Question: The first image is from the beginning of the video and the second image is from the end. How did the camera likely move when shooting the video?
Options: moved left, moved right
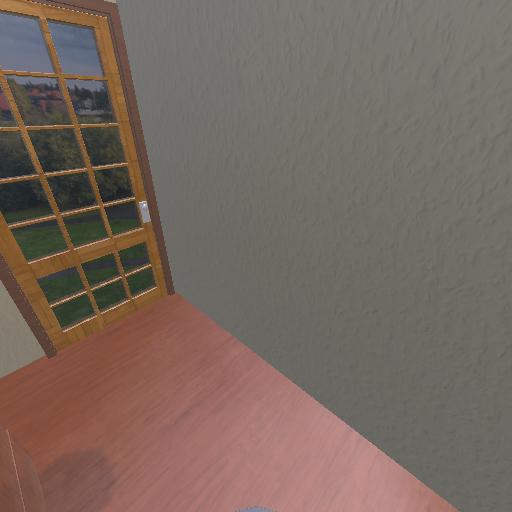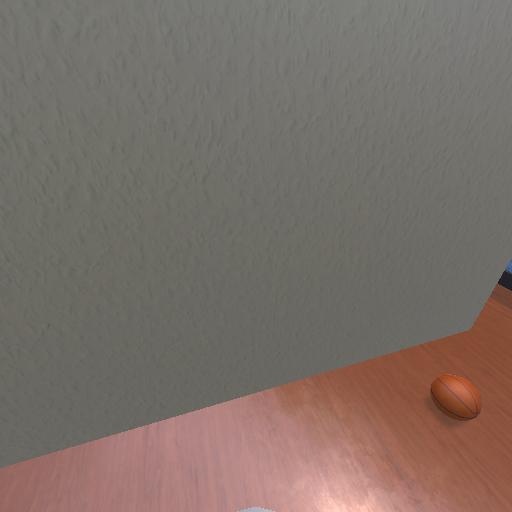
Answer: moved left